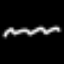
Label: squiggle